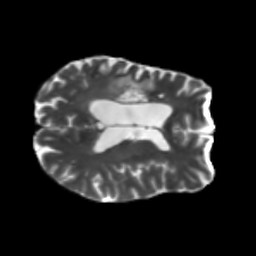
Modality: T2w
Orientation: axial
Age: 58
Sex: male
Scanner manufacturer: siemens
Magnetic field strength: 3 T
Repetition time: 5.47 s
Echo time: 0.0854 s